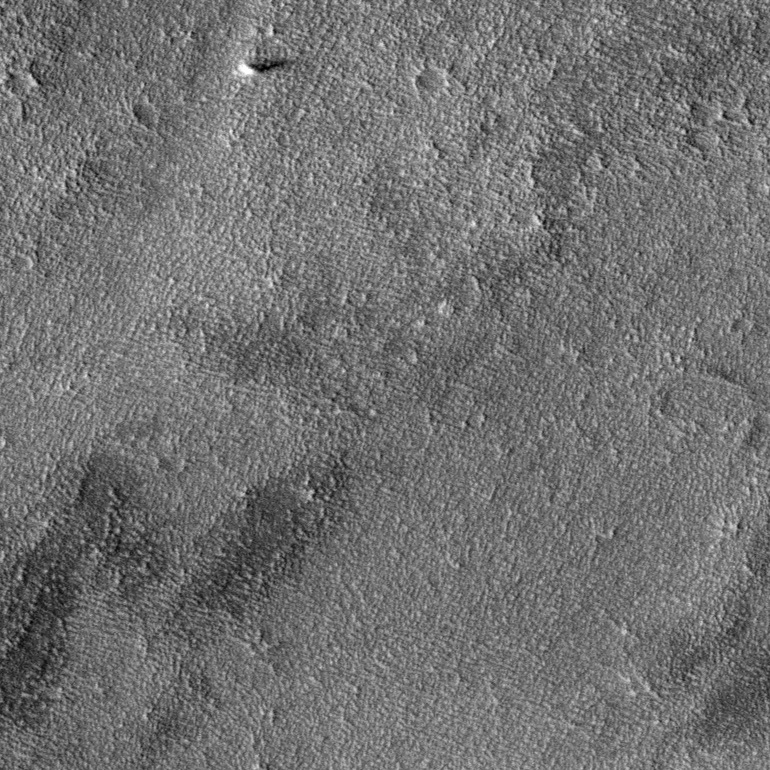
Label: dustdevil